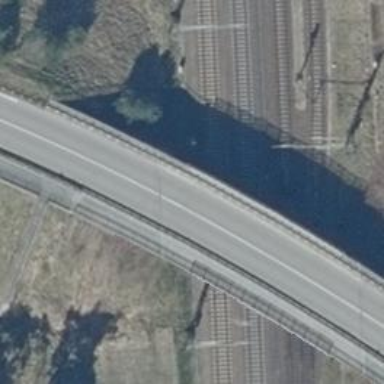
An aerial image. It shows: Railway signal.